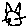
Label: cat